Question:
I'm building a tableView that has three sections.
I've got the first two working but the last one is a bit resistant.
My problem seems to involve trying to declare a variable inside a switch statement, actually a nested switch statement.
From what I've read that's not a good idea but in this case it seems like the only option.
The section in question dynamically accommodates the number of Alert objects that are associated with a particular piece of equipment. The Alerts are coming from Core Data and in place of "Date" and "Alert Message" I want to display the info from the Alert. I'm retrieving the relevant alerts using a NSFetchRequest. That returns an array of Alert objects that are sorted the way I want them. To display the proper information in the cellForRowAtIndexPath I've been trying to pull back that correct alert for the row using
'''
Alert *alert = [allAlerts objectAtIndex:indexPath.row];
'''
It seems I'm not allowed to declare a variable inside a switch statement. Any ideas how I can get around this? I'm going to have to do something similar in didSelectRowForIndexPath because I need to push a detail view when the cell is selected.
I've tried declaring the variable outside the switch statement but that's not going to work because the index.row can ask for an object at an index that doesn't exist in the array of Alert and that crashes the program.
The code in question is at the bottom of this method:
'''
- (UITableViewCell *)tableView:(UITableView *)tableView cellForRowAtIndexPath:(NSIndexPath *)indexPath {
//Cell Identifiers
static NSString *attributeCellIdentifier = @"attributeCellIdentifier";
static NSString *operatingInfoCellIdentifier = @"operatingInfoCellIdentifier";
static NSString *alertCellIdentifier = @"alertCellIdentifier";
//Create Attribute Cell If Required
UITableViewCell *attributeCell = [tableView dequeueReusableCellWithIdentifier:attributeCellIdentifier];
if (attributeCell == nil) {
attributeCell = [[[UITableViewCell alloc] initWithStyle:UITableViewCellStyleValue2 reuseIdentifier:attributeCellIdentifier] autorelease];
attributeCell.selectionStyle = UITableViewCellSelectionStyleNone;
}
//Create Operating Info Cell If Required
UITableViewCell *operatingInfoCell = [tableView dequeueReusableCellWithIdentifier:operatingInfoCellIdentifier];
if (operatingInfoCell == nil) {
operatingInfoCell = [[[UITableViewCell alloc] initWithStyle:UITableViewCellStyleValue2 reuseIdentifier:operatingInfoCellIdentifier] autorelease];
operatingInfoCell.selectionStyle = UITableViewCellSelectionStyleNone;
}
//Create Alert Cell
UITableViewCell *alertCell = [tableView dequeueReusableCellWithIdentifier:alertCellIdentifier];
if (alertCell == nil) {
alertCell = [[[UITableViewCell alloc] initWithStyle:UITableViewCellStyleValue2 reuseIdentifier:alertCellIdentifier] autorelease];
alertCell.accessoryType = UITableViewCellAccessoryDisclosureIndicator;
}
switch (indexPath.section) {
//Attribute Section
case 0:
switch (indexPath.row) {
case kEquipmentAttributeSectionNameRow:
attributeCell.textLabel.text = @"Name";
attributeCell.textLabel.textAlignment = UITextAlignmentRight;
attributeCell.selectionStyle = UITableViewCellSelectionStyleNone;
[attributeCell.contentView addSubview: self.nameField];
break;
case kEquipmentAttributeSectionLocationRow:
attributeCell.textLabel.text = @"Location";
attributeCell.textLabel.textAlignment = UITextAlignmentRight;
attributeCell.selectionStyle = UITableViewCellSelectionStyleNone;
[attributeCell.contentView addSubview: self.locationField];
break;
case kEquipmentAttributeSectionControllerSNRow:
attributeCell.textLabel.text = @"Serial #";
attributeCell.textLabel.textAlignment = UITextAlignmentRight;
attributeCell.selectionStyle = UITableViewCellSelectionStyleNone;
[attributeCell.contentView addSubview: self.controllerSNField];
break;
case kEquipmentAttributeSectionEquipTypeRow:
attributeCell.textLabel.text = @"EquipType";
attributeCell.textLabel.textAlignment = UITextAlignmentRight;
attributeCell.selectionStyle = UITableViewCellSelectionStyleNone;
[attributeCell.contentView addSubview: self.equipTypeField];
break;
return attributeCell;
}
break;
//Operating Info Section
case 1:
//Grab First Item in Event Array
switch (indexPath.row) {
//Event *recentEvent = [allEvents objectAtIndex:0];
//Last Update Row
case 0:
//Event *recentEvent = [allEvents objectAtIndex:0];
operatingInfoCell.textLabel.numberOfLines = 0;
operatingInfoCell.textLabel.textAlignment = UITextAlignmentCenter;
operatingInfoCell.textLabel.text = @"Last Update";
//operatingInfoCell.detailTextLabel.baselineAdjustment = UIBaselineAdjustmentAlignCenters;
operatingInfoCell.detailTextLabel.text = recentEvent.date;
return operatingInfoCell;
break;
//AvgSpeed Row
case 1:
operatingInfoCell.textLabel.numberOfLines = 0;
operatingInfoCell.textLabel.textAlignment = UITextAlignmentCenter;
operatingInfoCell.textLabel.text = @"Avg Speed";
operatingInfoCell.detailTextLabel.text = recentEvent.avgSpeed;
return operatingInfoCell;
break;
//MaxSpeed Row
case 2:
operatingInfoCell.textLabel.numberOfLines = 0;
operatingInfoCell.textLabel.textAlignment = UITextAlignmentCenter;
operatingInfoCell.textLabel.text = @"Max Speed";
operatingInfoCell.detailTextLabel.text = recentEvent.maxSpeed;
return operatingInfoCell;
break;
//Lifetime Row
case 3:
operatingInfoCell.textLabel.numberOfLines = 0;
operatingInfoCell.textLabel.textAlignment = UITextAlignmentCenter;
operatingInfoCell.textLabel.text = @"Lifetime";
operatingInfoCell.detailTextLabel.text = recentEvent.lifetime;
return operatingInfoCell;
break;
}
break;
//Alert Section
//==========================right here=========================================
Alert *alert = [[allAlerts objectAtIndex:indexPath.row];
//[alert retain];
case 2:
alertCell.textLabel.text = alert.date;//@"Date";
alertCell.detailTextLabel.text = @"Alert Message";
return alertCell;
//End of Outside Switch Statement
default:
break;
}
return attributeCell; //For the Compiler
}
'''
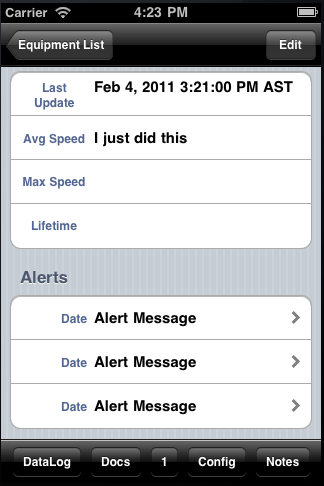
Answer: You can declare a variable inside the case of a switch statement by using braces like this:
'''
case 2: {
Alert *alert = [allAlerts objectAtIndex:indexPath.row];
alertCell.textLabel.text = alert.date;//@"Date";
alertCell.detailTextLabel.text = @"Alert Message";
return alertCell;
} break;
'''